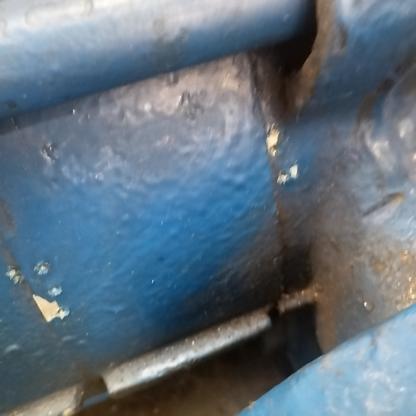
Klasa: inne